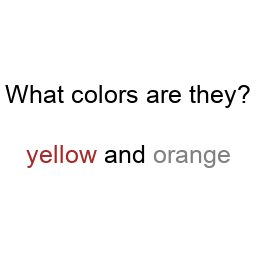
Color: brown, gray
Color name shown: yellow, orange
Background color: white
Question text color: black